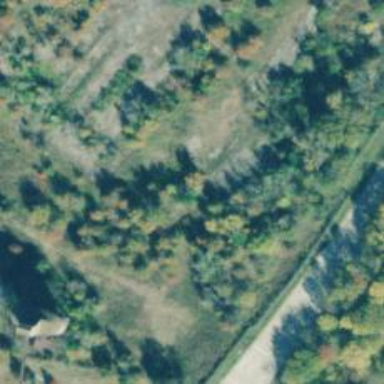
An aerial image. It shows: Abandoned railway yard is depicted.